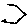
Label: hexagon